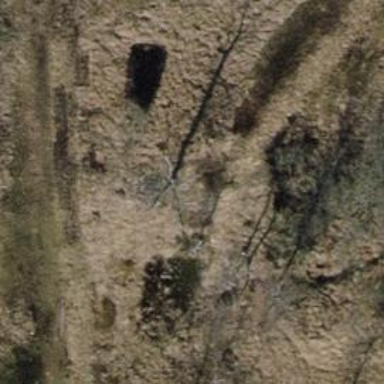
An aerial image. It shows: Path on the ground.